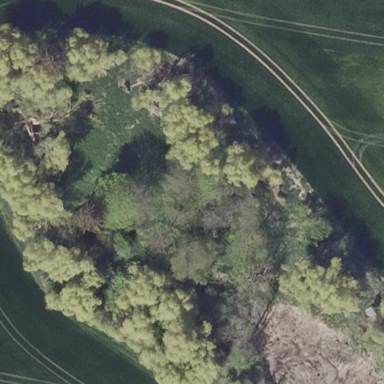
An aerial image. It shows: Serene woodland landscape.